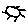
Label: sun